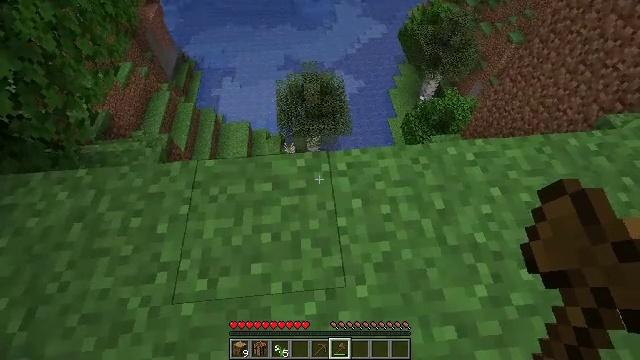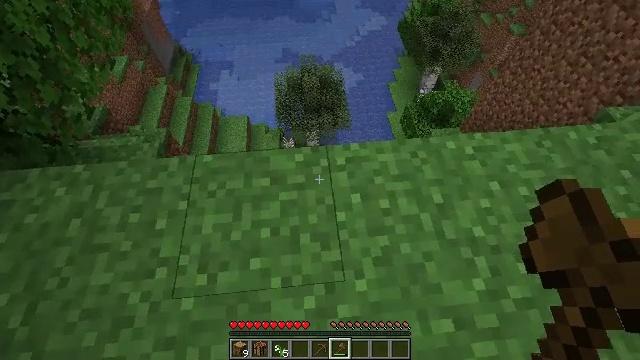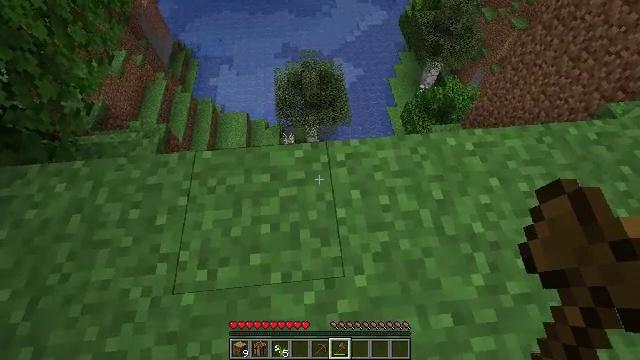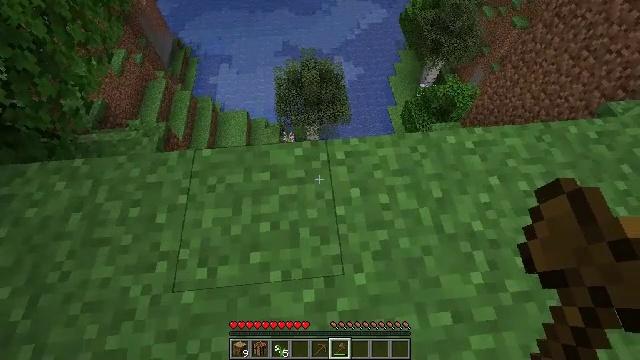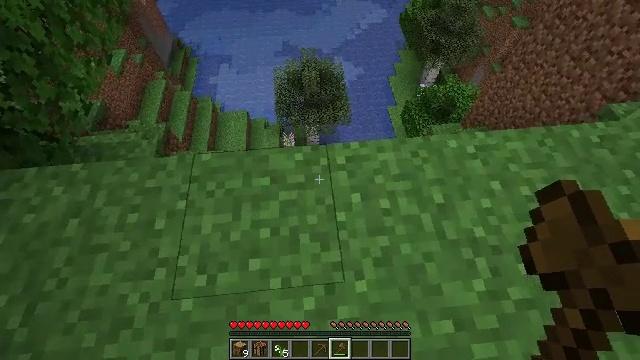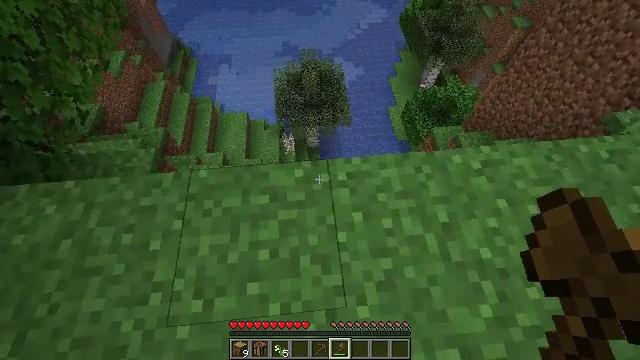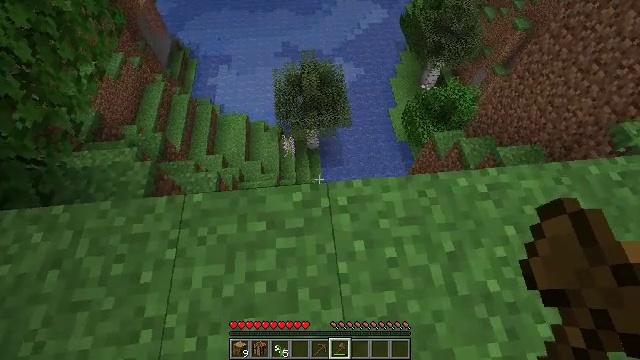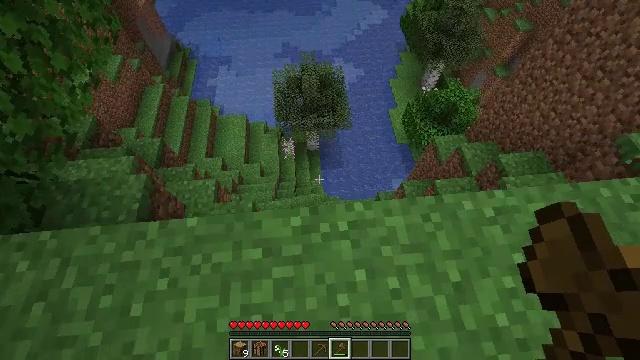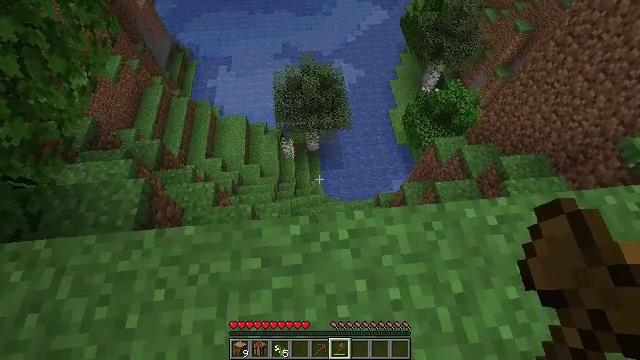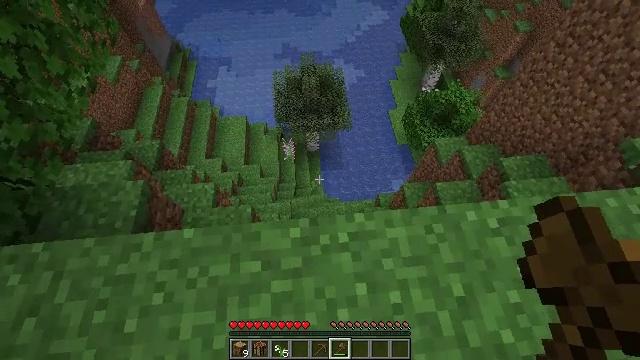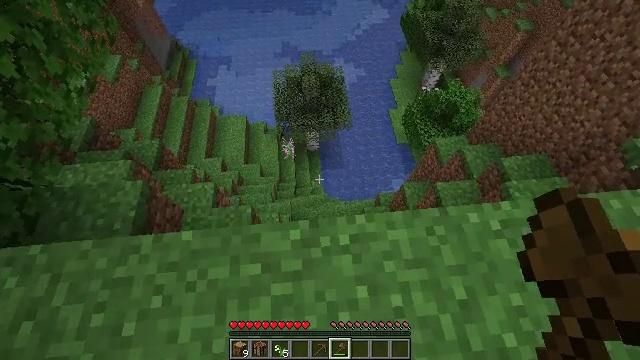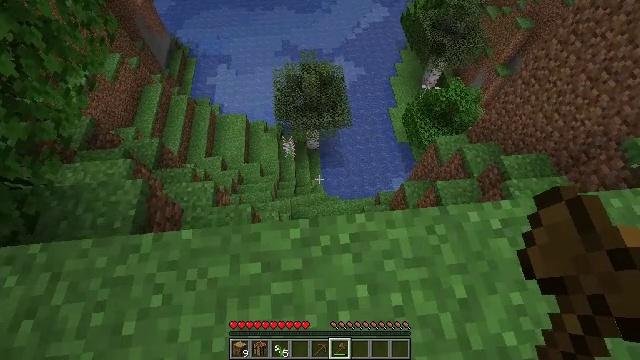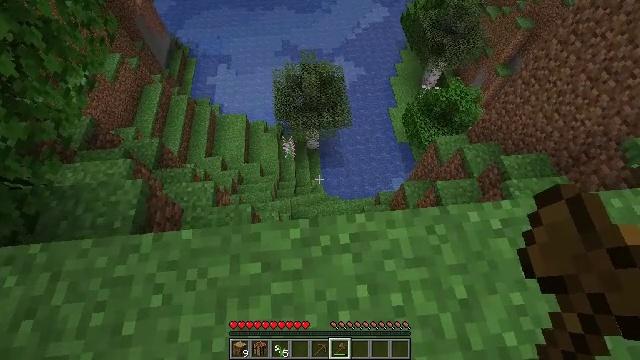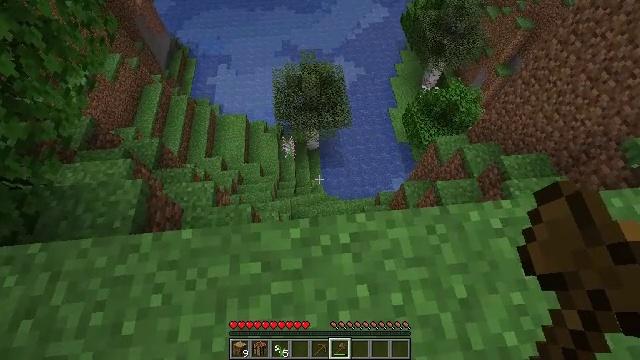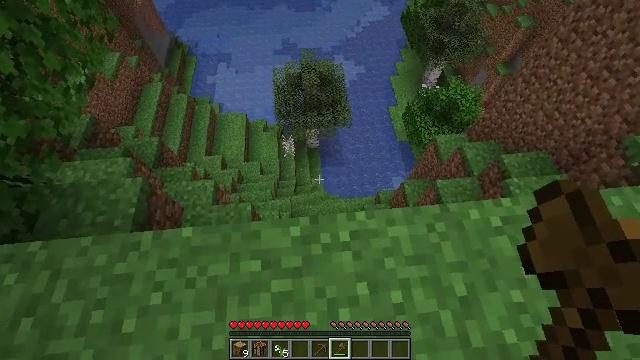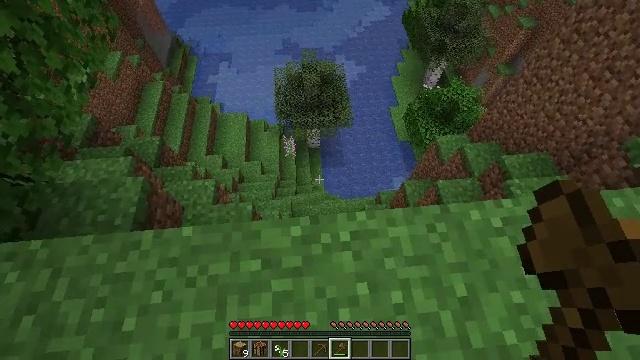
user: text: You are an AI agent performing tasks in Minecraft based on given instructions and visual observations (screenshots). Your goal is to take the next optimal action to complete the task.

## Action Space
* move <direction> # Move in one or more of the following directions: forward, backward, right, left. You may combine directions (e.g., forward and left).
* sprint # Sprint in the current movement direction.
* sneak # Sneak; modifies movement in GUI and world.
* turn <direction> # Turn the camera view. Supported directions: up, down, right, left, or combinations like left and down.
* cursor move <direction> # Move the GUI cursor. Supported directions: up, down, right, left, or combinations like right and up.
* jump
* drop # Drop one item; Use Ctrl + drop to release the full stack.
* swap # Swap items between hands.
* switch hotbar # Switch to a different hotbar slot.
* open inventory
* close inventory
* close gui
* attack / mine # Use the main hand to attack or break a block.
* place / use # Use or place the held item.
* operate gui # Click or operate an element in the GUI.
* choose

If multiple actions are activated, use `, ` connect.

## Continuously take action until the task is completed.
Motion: motion action
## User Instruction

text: Pick up the lilac.
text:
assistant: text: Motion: turn down
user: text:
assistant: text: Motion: no_op
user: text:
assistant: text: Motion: no_op
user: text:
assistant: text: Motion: move forward
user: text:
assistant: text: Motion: move forward
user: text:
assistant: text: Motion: move forward
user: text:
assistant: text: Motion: no_op
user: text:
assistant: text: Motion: no_op
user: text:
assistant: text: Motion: no_op
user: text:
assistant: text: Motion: no_op
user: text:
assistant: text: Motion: no_op
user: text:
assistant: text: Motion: no_op
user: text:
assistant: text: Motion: no_op
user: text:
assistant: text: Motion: no_op
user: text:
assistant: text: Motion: no_op
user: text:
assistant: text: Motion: turn left
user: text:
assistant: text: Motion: turn left and down
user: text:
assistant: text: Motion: turn left and down
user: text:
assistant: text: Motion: turn left
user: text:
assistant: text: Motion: turn left and up
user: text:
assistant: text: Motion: turn left and up
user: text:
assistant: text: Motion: turn left and up
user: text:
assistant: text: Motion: turn up
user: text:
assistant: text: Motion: turn up
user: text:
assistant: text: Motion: move left, turn up
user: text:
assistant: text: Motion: move forward and move left
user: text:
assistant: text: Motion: move forward and move left, turn right
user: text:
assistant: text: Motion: move forward and move left, turn right
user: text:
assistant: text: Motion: move forward and move left, turn right
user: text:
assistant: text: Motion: move forward and move left, turn right